Question: Having a template like following in Bootstrap 3:
'''
<style>
.chart{width: 9999px;}
</style>
<div class="container">
<div class="well">
<div class="row">
<div class="chart">
<div class="thumbnail col-md-3 col-md-3"></div>
</div>
</div>
</div>
</div>
'''
is it possible to inherit size (width) of the '.thumbnail' from '.row' class and skip the '.chart' while the '.chart' has a with property with 9999px as below image:

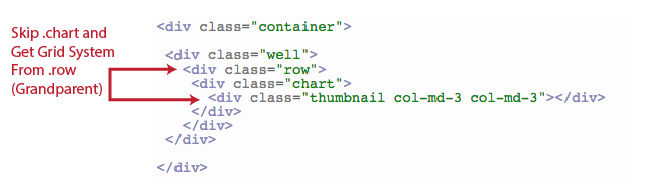
Answer: It's hard to say if you need a more specific solution since I don't have the exact context of the situation, but you could do this:
'''
.row .thumbnail {width: 500px;}
'''
That will override the '.chart' CSS for all 'thumbnail' classes that are children of 'row' classes.
<URL>
Separately, you don't need to have two 'col-md-3' classes in the same element, the second 'col-md-3' doesn't change anything.